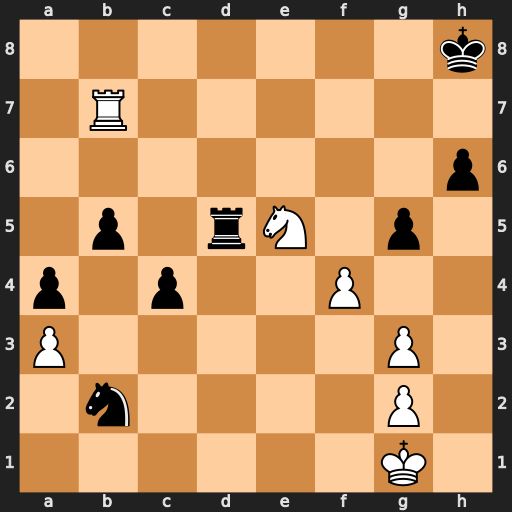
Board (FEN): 7k/1R6/7p/1p1rN1p1/p1p2P2/P5P1/1n4P1/6K1
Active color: w
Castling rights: -
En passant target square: -
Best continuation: Ng6+ Kg8 Ne7+ Kf8 Nxd5